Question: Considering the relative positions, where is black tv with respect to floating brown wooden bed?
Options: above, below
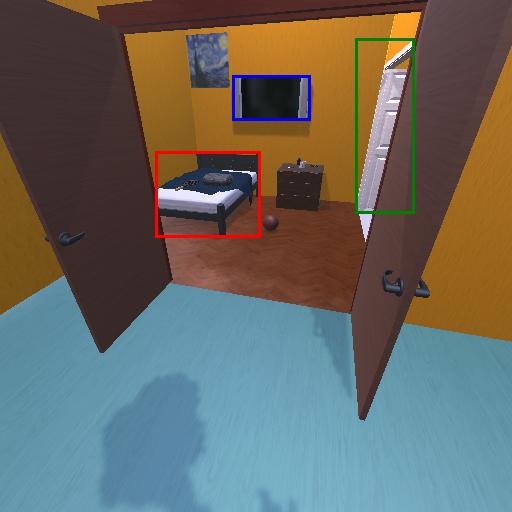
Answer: above